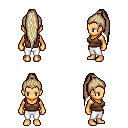
a pixel art fantasy rpg character, female body template, human, tanned skin, brown pirate shirt, white pants, white blonde extra-long topknot hairstyle, four views (front, back, left, right), 2x2 character sprite sheet, small pixel art, hard edges, no anti-aliasing